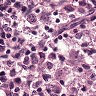
Metastatic tissue present: yes